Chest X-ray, AP view. Patient: 71 years old, sex M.
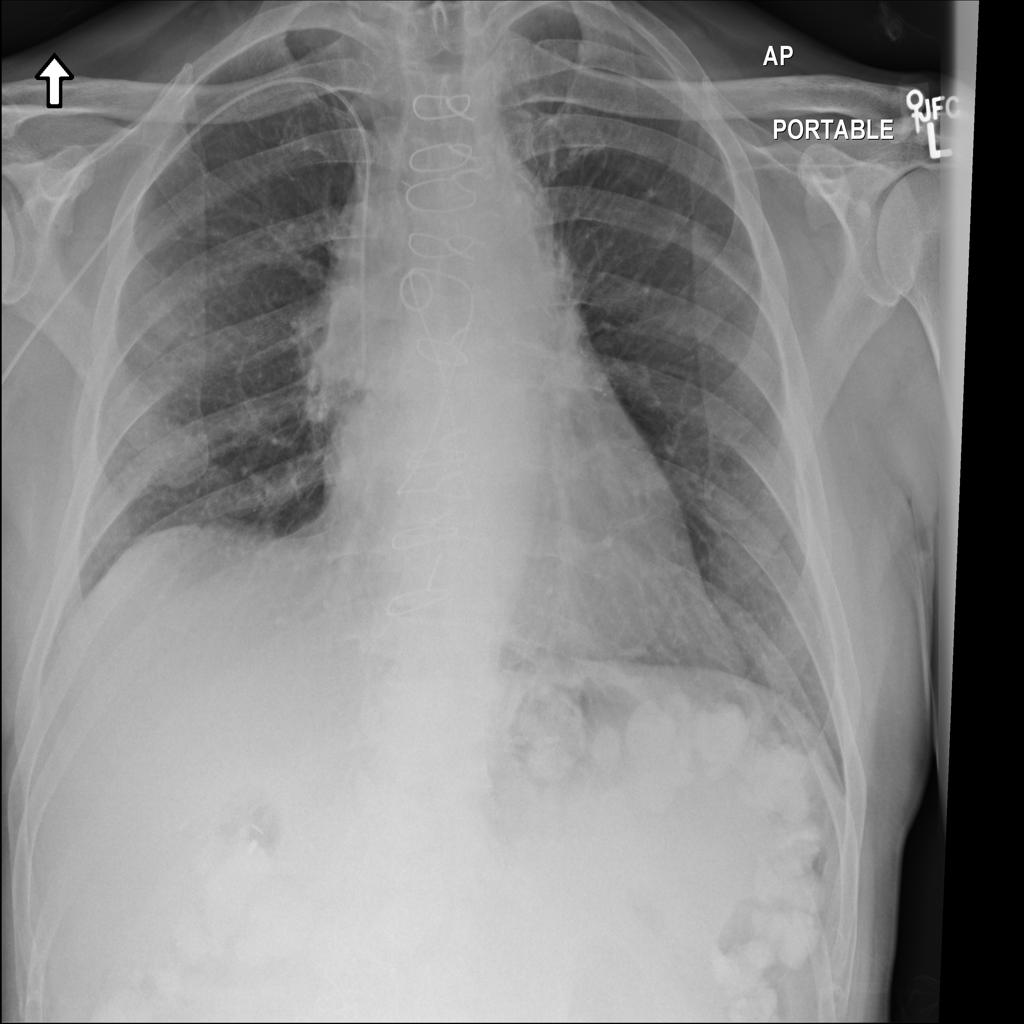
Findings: No Finding